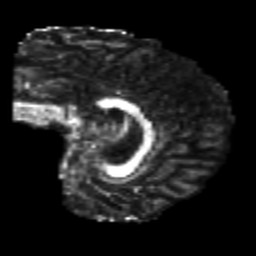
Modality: FA
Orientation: sagittal
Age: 23
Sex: male
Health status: healthy
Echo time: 0.074 s